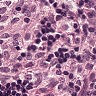
Metastatic tissue present: no